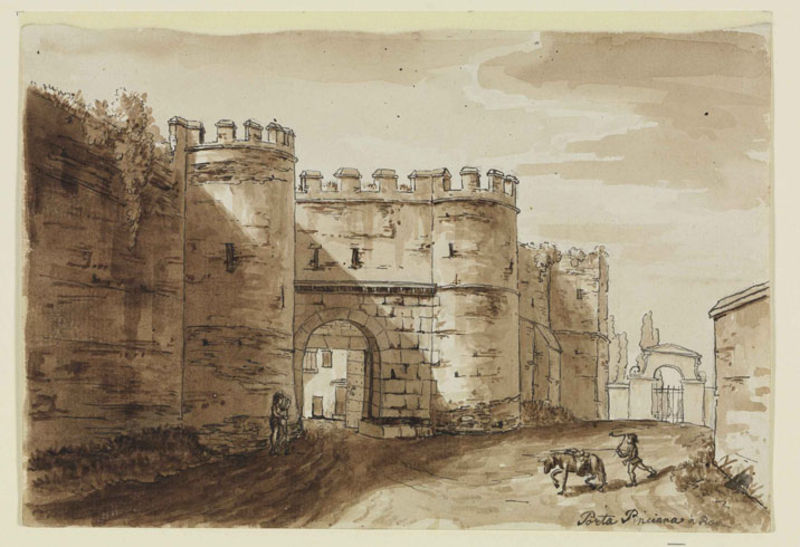
Titel: Die Porta Pinciana in Rom
Künstler: Friedrich Weinbrenner
Standort: Karlsruhe
Institution: Staatliche Kunsthalle Karlsruhe
Schlagwörter: blätter, himmel, mann, schatten, wolken, aquarell, bäume, gelb, menschen, stadt, braun, licht, männer, skizze, strasse, tür, zeichnung, tier, weg, wolke, zaun, architektur, mensch, stein, steine, signatur, natur, gatter, gitter, paar, personen, pflanzen, esel, pferd, turm, zypressen, kuss, liebe, bogen, italien, spuren, mauer, ziegel, grafik, graphik, monochrom, ziehen, sepia, querformat, junge, bauer, tor, zinnen, stadtansicht, eingang, fugen, laviert, tusche, burg, türme, torbogen, festung, peitsche, entwurf, maultier, rom, aussenansicht, portal, stadttor, öffnung, efeu, mauern, mittelalter, blattwerk, wächter, stadtmauer, perd, rötel, zinne, federzeichnung, wehrbau, porta, trompete, strebepfeiler, schießscharte, dunkeö, öffnug, kastel, lavur, aussenmauer, eseltreiber, brown, zimmen